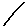
Label: line